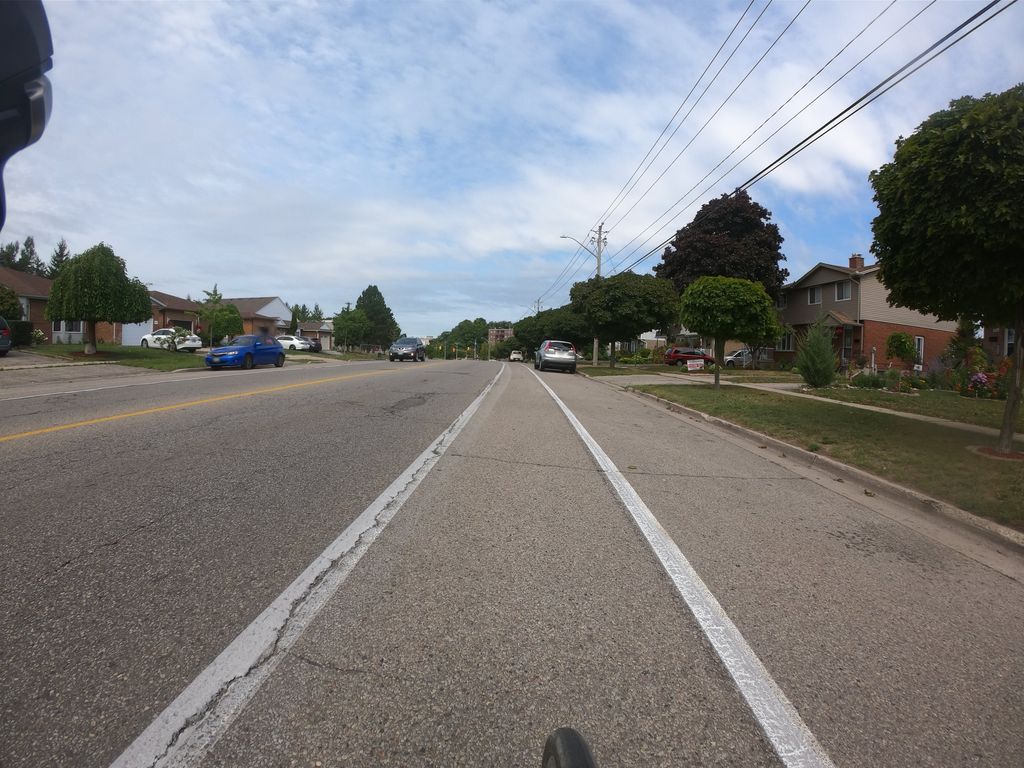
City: kitchener-waterloo